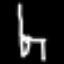
Label: chair